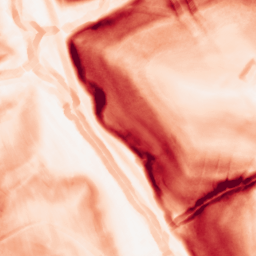
Category: morphological
Decomposition family: morphological_gradient
Decomposition parameters: size: 5
shape: diamond
Upsampling method: cubic_mitchell
Upsampling parameters: scale: 2
Upsampling scale: 2